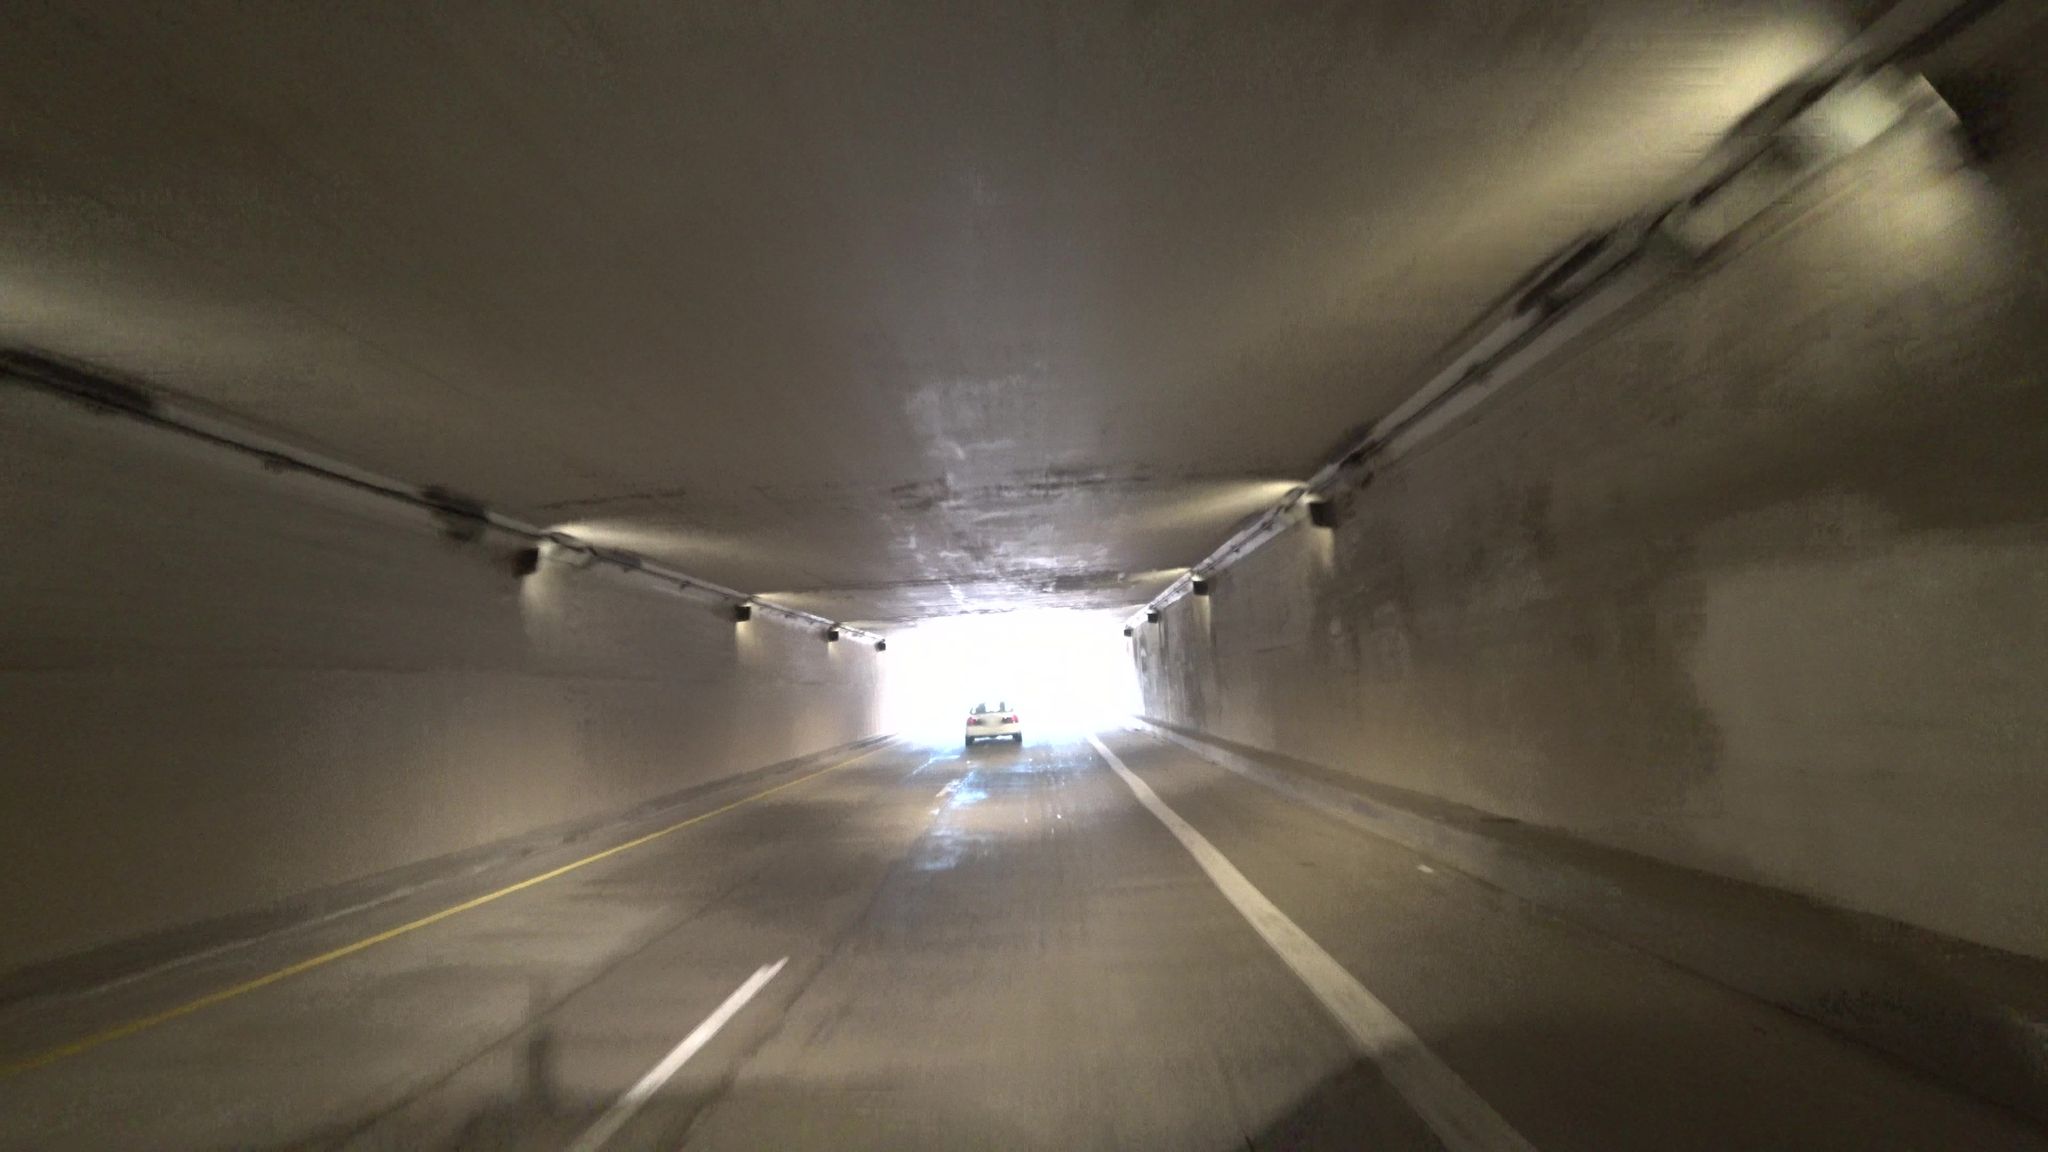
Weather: snowy
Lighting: night
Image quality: slightly poor
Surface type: driving surface
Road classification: secondary
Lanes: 2, 3
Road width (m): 21.3
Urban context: urban centre
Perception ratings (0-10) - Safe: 1.77, Lively: 1.07, Beautiful: 6.09, Boring: 9.33, Depressing: 7.29, Wealthy: 4.4